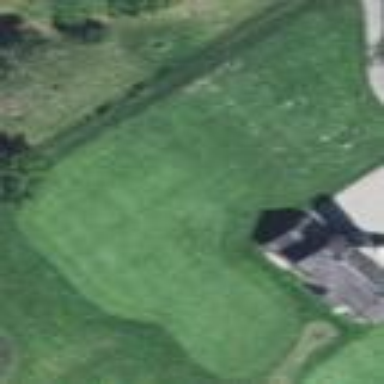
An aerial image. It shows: Grass area designated as golf tee.